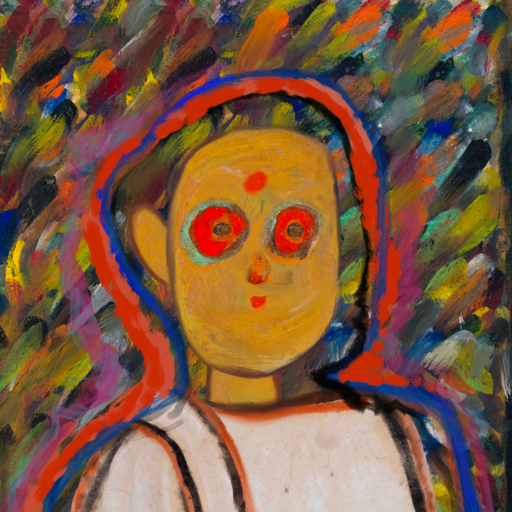
Background: An_Impression, Head And Neck Front: After_Raid, Face Front: Sisters, Bust: Roy_Bahadur, Hair Front: Experience, Head Accessory: Blank, Second Necklace: Blank, Necklace: Blank, Baby: Blank